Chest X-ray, AP view. Patient: 36 years old, sex F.
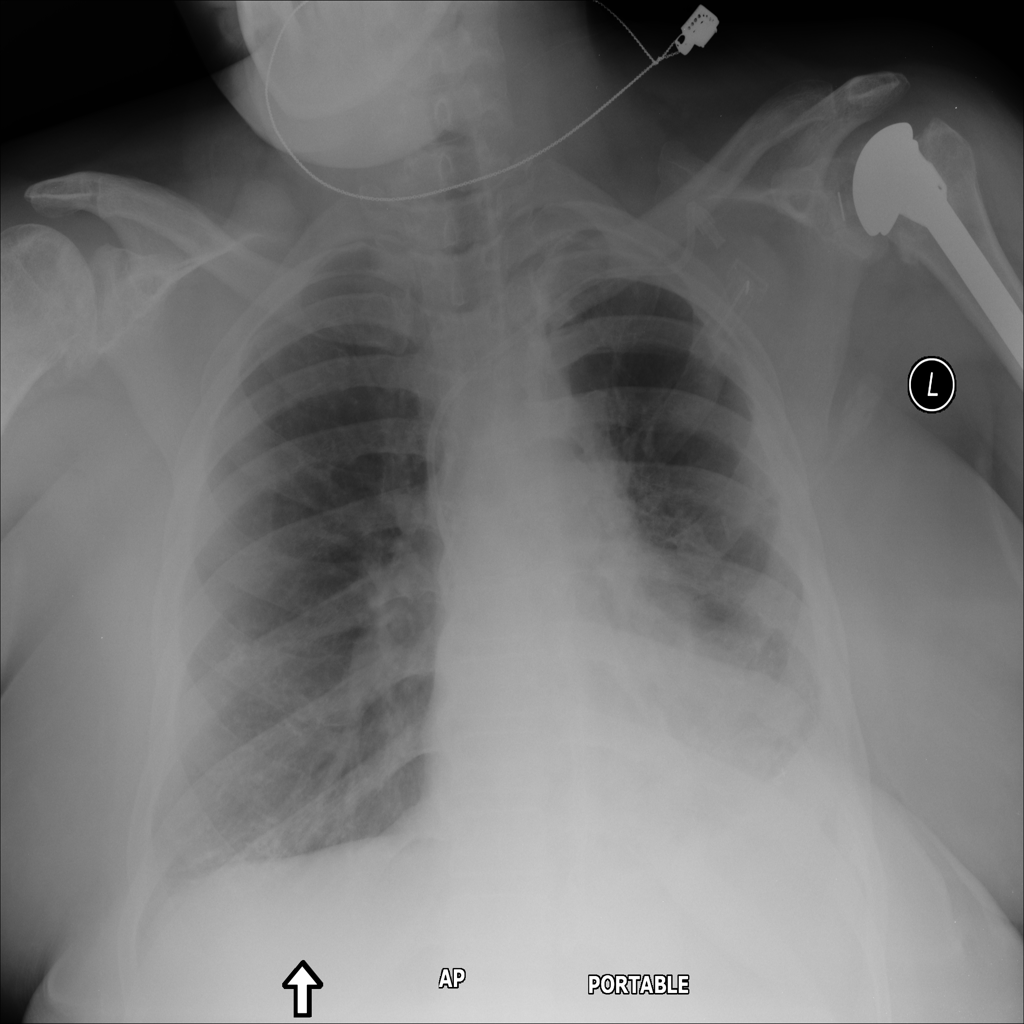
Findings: Infiltration